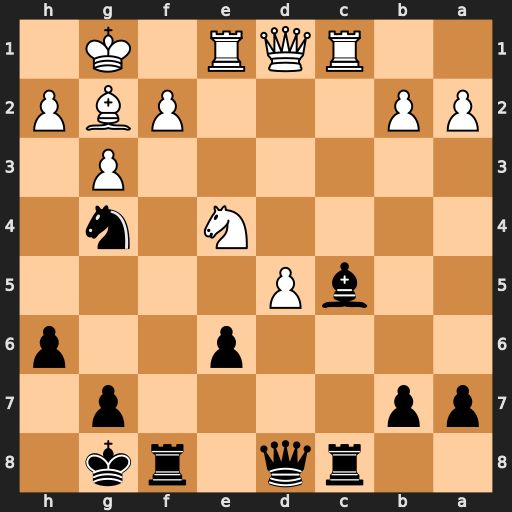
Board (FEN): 2rq1rk1/pp4p1/4p2p/2bP4/4N1n1/6P1/PP3PBP/2RQR1K1
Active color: b
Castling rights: -
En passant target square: -
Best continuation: Nxf2 Rxc5 Nxd1